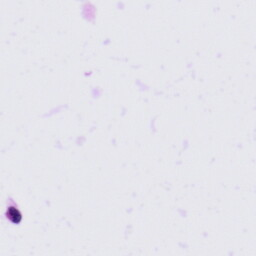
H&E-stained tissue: Tonsil